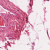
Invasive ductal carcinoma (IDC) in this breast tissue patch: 0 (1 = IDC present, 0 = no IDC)